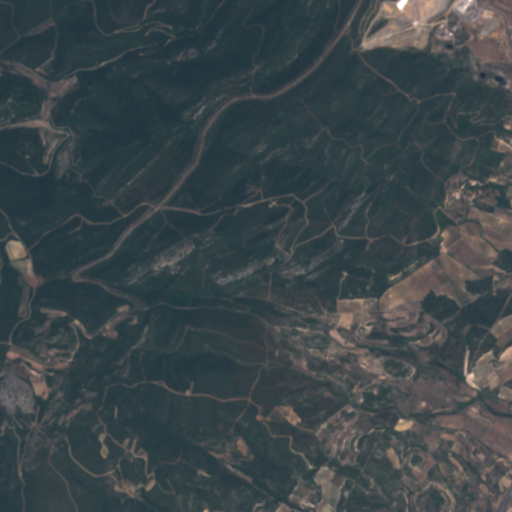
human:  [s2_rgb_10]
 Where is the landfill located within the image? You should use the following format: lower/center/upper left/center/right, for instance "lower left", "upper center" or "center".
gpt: The landfill is located in the upper right of the image.
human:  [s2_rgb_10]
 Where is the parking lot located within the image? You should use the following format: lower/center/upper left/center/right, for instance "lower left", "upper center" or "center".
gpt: The parking lot is located in the upper right of the image.
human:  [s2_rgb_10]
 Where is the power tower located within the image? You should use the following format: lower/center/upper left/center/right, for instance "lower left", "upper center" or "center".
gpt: There is no power tower in the image.